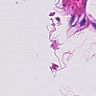
Metastatic tissue present: no